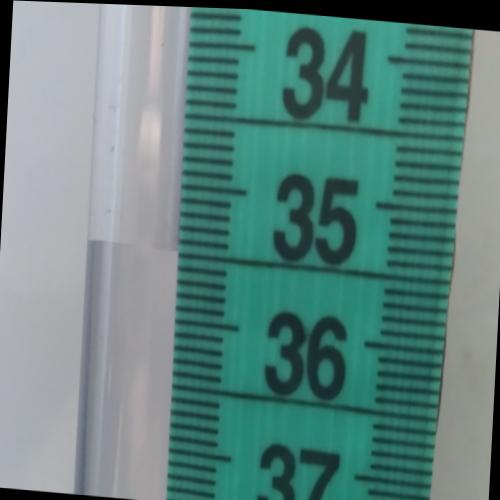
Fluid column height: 35.5 cm